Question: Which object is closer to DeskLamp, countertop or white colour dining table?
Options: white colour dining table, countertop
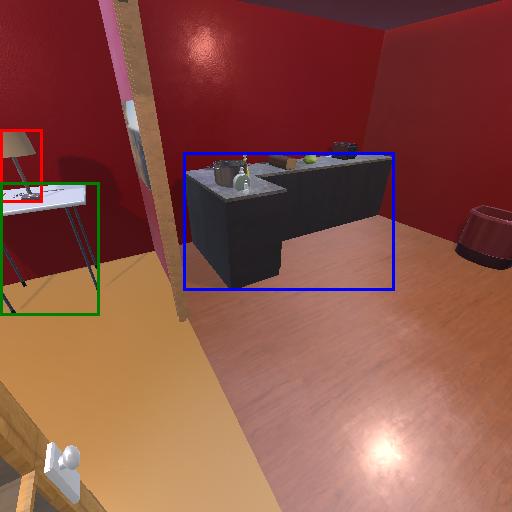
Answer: white colour dining table